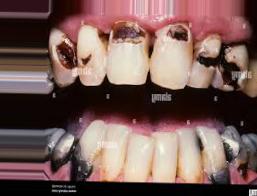
Condition: Caries